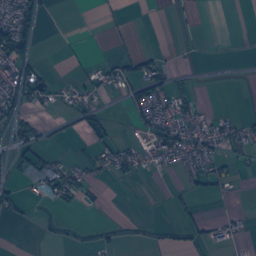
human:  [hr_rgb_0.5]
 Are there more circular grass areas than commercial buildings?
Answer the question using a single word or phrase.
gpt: no

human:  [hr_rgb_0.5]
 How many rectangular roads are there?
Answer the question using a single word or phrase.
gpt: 0

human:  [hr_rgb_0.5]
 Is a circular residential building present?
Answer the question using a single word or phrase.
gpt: no

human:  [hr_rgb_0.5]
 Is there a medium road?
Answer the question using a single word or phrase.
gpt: no

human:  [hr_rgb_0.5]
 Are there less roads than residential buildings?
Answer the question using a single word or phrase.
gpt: yes

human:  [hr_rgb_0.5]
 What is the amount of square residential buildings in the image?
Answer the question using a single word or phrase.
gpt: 0

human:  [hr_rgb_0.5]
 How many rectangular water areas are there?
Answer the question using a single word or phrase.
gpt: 11

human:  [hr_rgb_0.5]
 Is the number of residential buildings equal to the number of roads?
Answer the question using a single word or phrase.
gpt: no

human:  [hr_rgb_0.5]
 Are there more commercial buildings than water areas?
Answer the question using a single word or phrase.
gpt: no

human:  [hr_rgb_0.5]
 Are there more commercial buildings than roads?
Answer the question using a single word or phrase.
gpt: no

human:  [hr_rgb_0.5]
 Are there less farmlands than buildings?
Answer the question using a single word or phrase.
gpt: yes

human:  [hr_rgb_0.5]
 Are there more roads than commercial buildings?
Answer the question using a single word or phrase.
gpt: yes

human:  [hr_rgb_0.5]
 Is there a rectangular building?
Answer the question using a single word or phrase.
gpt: yes

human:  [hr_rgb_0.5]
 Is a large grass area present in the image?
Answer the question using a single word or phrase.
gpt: yes

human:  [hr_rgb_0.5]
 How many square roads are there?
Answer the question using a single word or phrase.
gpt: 0

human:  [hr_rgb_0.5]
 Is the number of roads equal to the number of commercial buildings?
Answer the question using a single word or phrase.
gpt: no

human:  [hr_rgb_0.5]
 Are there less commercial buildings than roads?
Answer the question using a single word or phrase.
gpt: yes

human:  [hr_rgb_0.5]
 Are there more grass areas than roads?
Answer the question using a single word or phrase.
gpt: no

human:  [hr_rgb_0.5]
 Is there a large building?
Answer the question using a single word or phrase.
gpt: yes

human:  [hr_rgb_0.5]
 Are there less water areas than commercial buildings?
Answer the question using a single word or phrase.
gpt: no

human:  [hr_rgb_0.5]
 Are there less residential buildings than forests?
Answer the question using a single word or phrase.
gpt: no

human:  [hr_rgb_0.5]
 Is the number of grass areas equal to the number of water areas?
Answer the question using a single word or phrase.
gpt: no

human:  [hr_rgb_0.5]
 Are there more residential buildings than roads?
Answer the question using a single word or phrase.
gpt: yes

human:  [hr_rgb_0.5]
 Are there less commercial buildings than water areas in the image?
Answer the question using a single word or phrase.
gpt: yes

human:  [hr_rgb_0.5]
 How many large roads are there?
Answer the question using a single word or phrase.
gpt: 0

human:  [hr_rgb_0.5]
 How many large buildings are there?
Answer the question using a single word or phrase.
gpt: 3

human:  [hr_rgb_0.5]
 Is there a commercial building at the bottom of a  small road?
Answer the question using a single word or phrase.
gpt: yes

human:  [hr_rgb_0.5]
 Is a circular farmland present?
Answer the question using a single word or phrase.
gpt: no

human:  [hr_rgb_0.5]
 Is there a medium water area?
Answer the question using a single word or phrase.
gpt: yes

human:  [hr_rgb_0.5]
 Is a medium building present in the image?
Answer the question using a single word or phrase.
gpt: yes

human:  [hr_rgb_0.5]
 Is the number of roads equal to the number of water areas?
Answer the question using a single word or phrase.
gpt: no

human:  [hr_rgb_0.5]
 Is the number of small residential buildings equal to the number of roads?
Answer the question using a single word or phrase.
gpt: no

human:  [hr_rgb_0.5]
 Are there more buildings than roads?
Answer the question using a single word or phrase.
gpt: yes

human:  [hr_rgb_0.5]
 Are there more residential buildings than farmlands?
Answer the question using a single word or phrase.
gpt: yes

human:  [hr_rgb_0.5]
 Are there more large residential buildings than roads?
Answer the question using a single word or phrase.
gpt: no

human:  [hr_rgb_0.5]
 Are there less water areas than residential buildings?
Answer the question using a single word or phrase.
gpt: yes